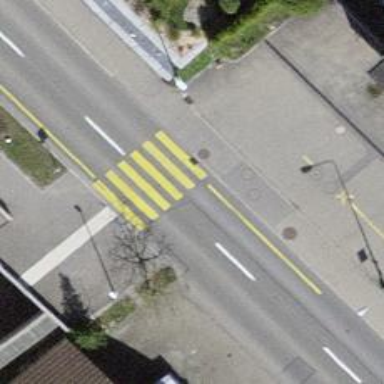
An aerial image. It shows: Marked crossing on the road.